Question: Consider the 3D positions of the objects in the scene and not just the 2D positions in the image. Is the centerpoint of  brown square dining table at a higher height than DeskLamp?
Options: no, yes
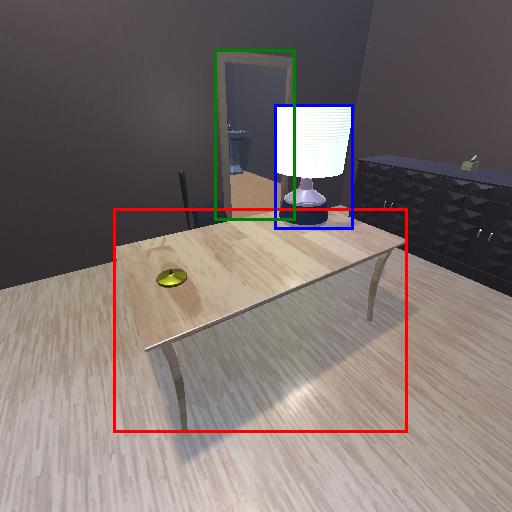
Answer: no